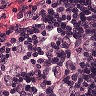
Metastatic tissue present: yes